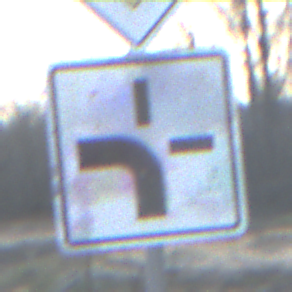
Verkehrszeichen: VerlaufVorfahrtsstrasse1
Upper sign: Vorfahrtsstrasse
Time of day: SunriseSunset
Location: Outdoor (Suburban)
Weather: PartlyCloudy
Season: Winter
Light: Natural